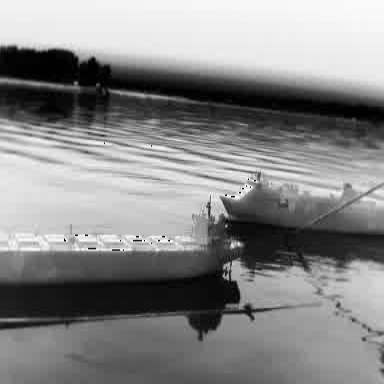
There is a liner in the infrared image.